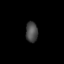
Tissue: lung
Cell type: Endothelial cells
Senescence score: 0.5462
Nuclear area (px): 240
Mean DAPI intensity: 73.179